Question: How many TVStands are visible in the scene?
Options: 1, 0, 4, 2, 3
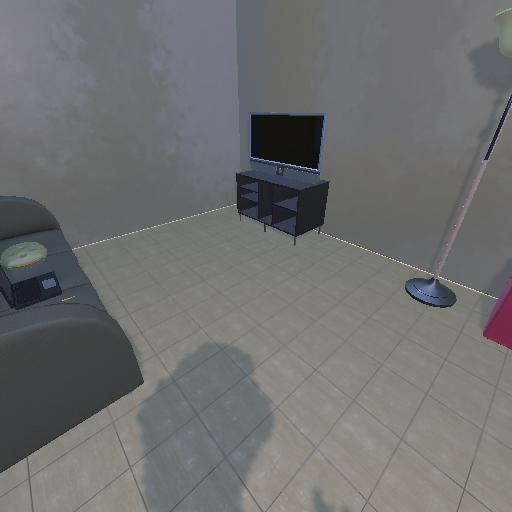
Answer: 1